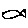
Label: fish